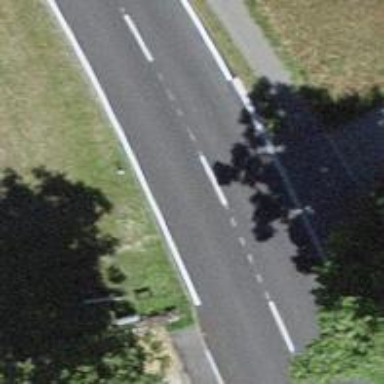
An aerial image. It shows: Secondary road with shared cycle lane on the left side. The road surface is asphalt.